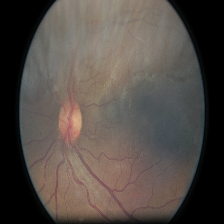
Diabetic retinopathy grade: Moderate